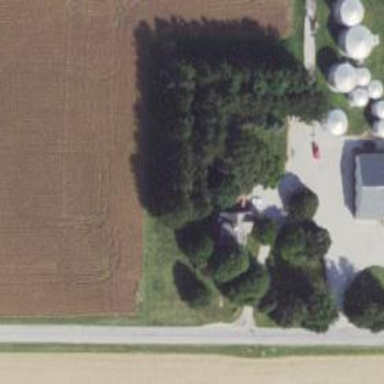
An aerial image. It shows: House located on farm.